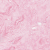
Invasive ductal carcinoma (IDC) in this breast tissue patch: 0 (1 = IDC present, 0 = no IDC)